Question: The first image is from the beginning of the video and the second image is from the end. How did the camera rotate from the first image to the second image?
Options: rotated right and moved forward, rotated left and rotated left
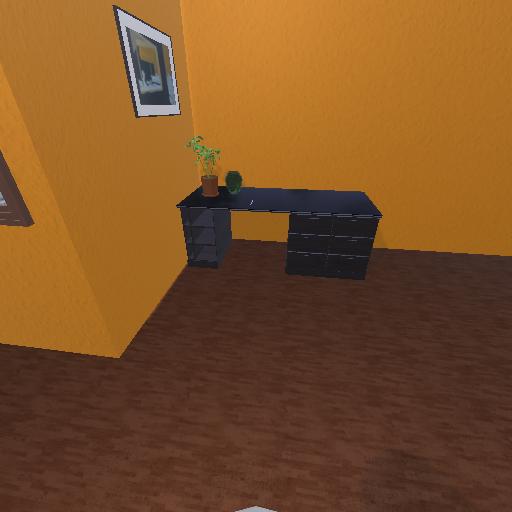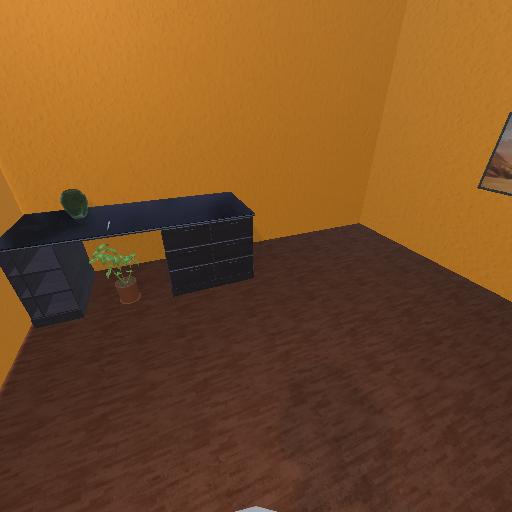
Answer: rotated right and moved forward